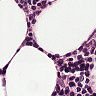
Metastatic tissue present: no